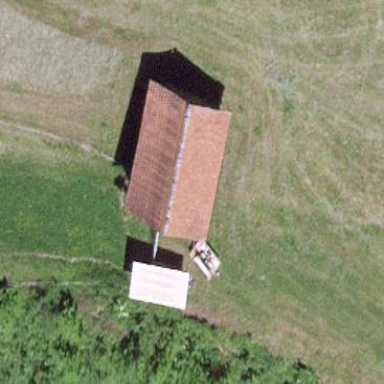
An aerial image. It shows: Rural barn.